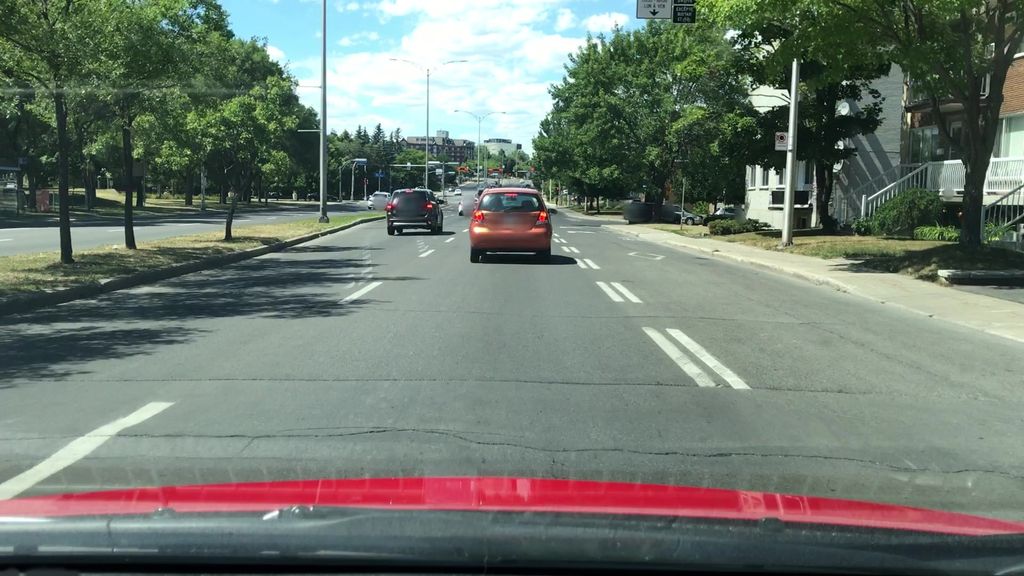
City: montreal